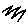
Label: zigzag